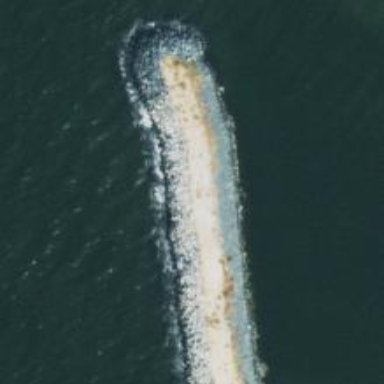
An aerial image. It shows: Breakwater structure.